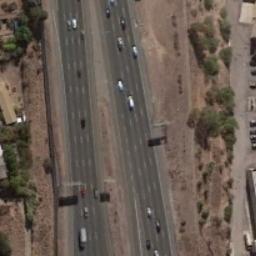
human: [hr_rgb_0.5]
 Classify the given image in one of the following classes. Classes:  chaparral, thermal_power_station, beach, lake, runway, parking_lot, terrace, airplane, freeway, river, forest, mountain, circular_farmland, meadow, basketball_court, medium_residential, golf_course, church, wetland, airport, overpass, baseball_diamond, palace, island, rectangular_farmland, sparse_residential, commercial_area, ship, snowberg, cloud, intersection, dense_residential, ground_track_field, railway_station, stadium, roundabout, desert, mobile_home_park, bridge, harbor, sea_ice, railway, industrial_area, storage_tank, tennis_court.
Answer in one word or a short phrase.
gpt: freeway